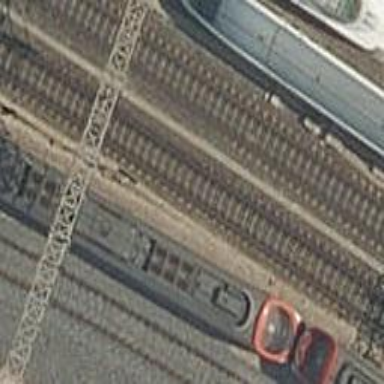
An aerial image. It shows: Railway track with contact line for electrification.